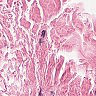
Metastatic tissue present: no